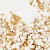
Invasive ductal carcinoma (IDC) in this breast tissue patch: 0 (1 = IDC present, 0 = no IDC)